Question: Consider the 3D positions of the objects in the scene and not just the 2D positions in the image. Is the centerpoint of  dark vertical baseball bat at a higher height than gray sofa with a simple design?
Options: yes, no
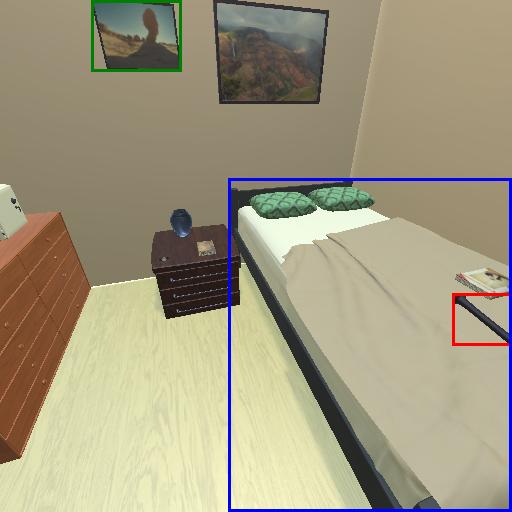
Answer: yes